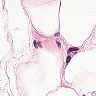
Metastatic tissue present: no